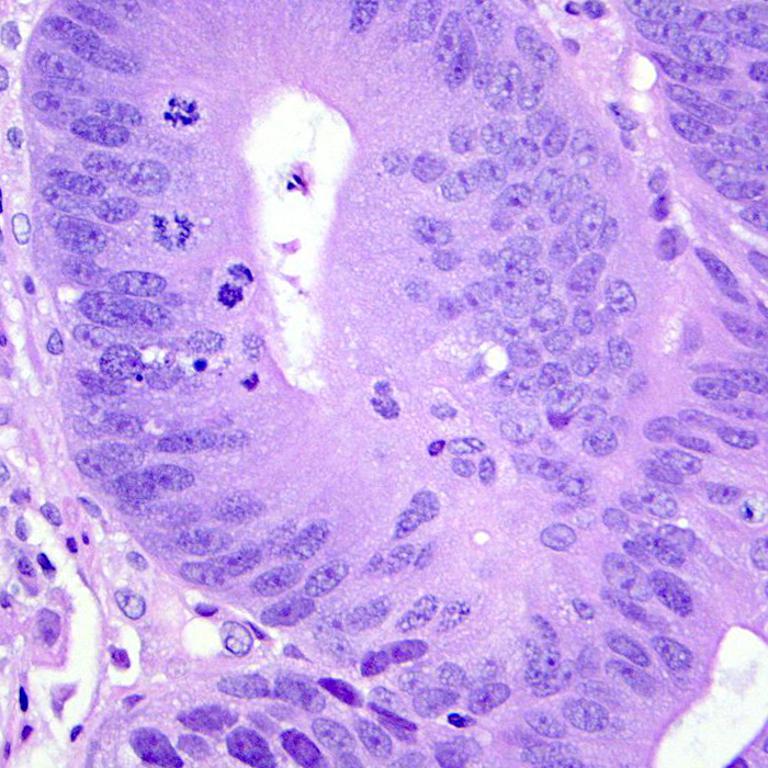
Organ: colon
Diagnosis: adenocarcinomas